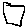
Label: square